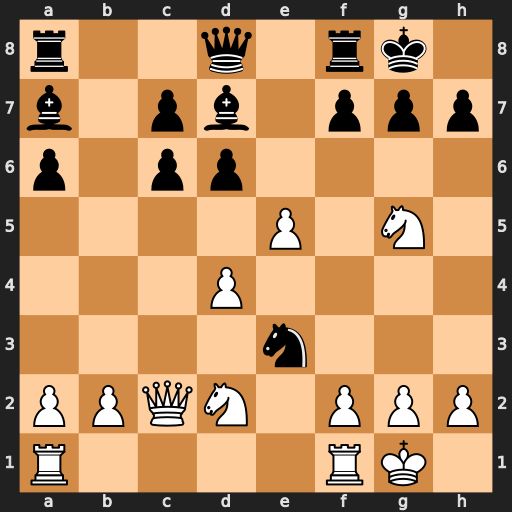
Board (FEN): r2q1rk1/b1pb1ppp/p1pp4/4P1N1/3P4/4n3/PPQN1PPP/R4RK1
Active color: w
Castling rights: -
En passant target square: -
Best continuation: Qxh7#